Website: walmart
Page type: billing-address
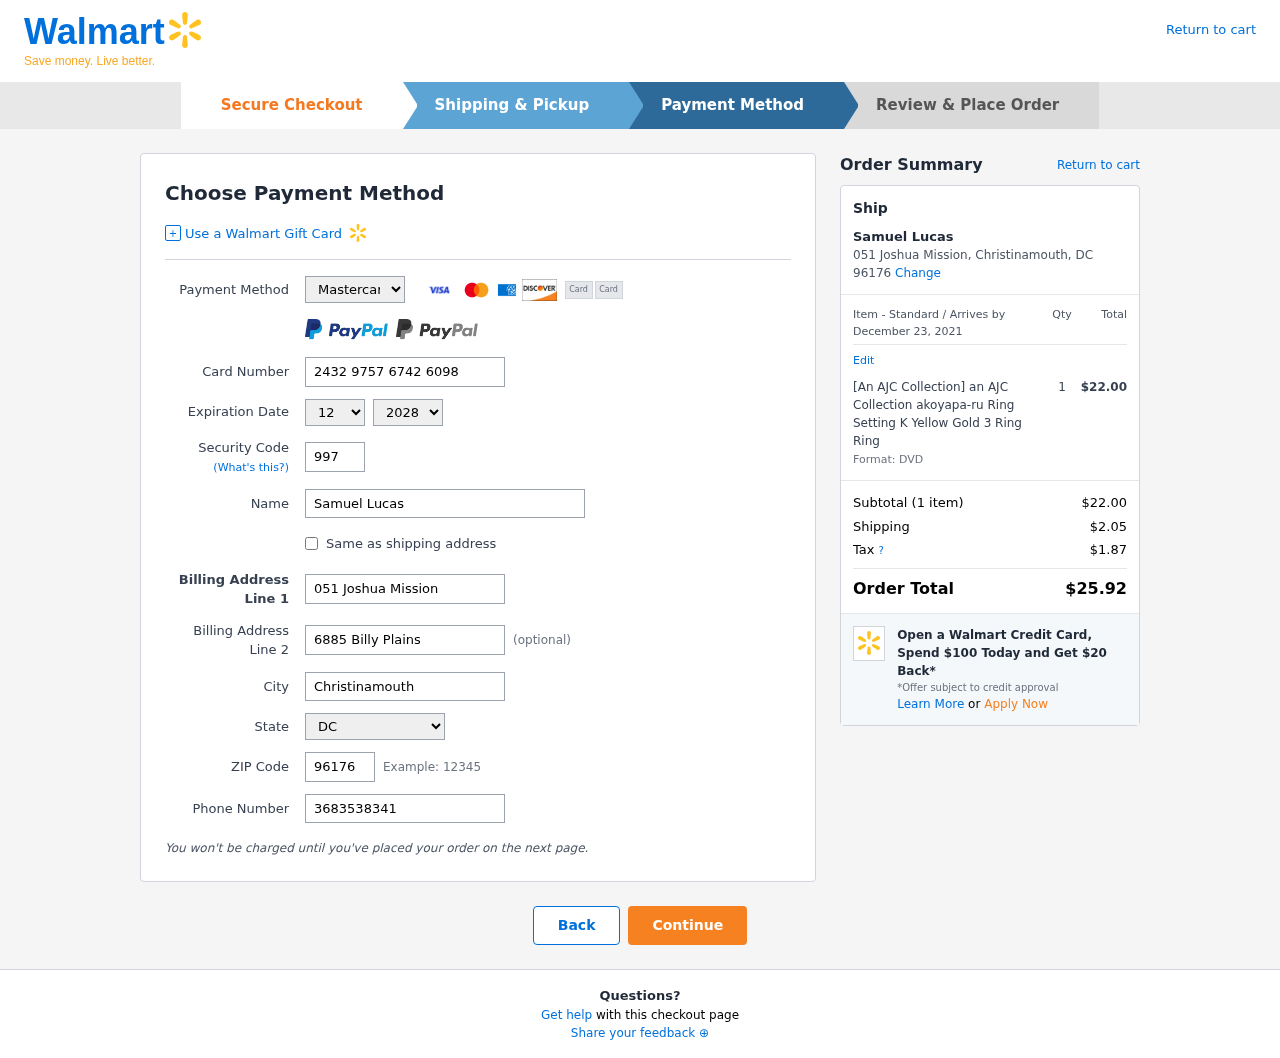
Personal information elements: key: PII_CARD_CVV
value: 997
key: PII_CARD_EXPIRY_MONTH
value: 12
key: PII_CARD_EXPIRY_YEAR
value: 28
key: PII_CARD_NUMBER
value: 2432 9757 6742 6098
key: PII_CARD_TYPE
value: Mastercard
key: PII_CITY
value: Christinamouth
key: PII_CITY_STATE_ZIP
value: Christinamouth, DC 96176
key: PII_FULLNAME
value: Samuel Lucas
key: PII_PHONE
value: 3683538341
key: PII_POSTCODE
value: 96176
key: PII_STATE
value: DC
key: PII_STREET
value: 051 Joshua Mission
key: PII_STREET2
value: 6885 Billy Plains
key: PII_FULLNAME2
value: Samuel Lucas
Product elements: key: PRODUCT1_NAME
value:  [An AJC Collection] an AJC Collection akoyapa-ru Ring Setting K Yellow Gold 3 Ring Ring
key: PRODUCT1_PRICE
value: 22
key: PRODUCT1_QUANTITY
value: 1
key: PRODUCT1_DESC
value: Format: DVD
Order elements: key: ORDER_DELIVERY_DATE
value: December 23, 2021
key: ORDER_NUM_ITEMS
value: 1
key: ORDER_SUBTOTAL
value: $22.00
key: ORDER_SHIPPING_COST
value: $2.05
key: ORDER_TAX
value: $1.87
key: ORDER_TOTAL
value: $25.92